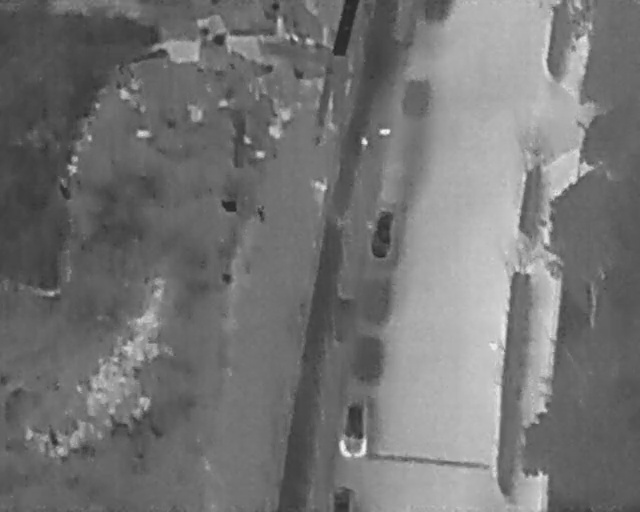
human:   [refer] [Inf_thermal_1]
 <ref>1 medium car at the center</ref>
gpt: <box>[[55, 43, 63, 47, 7]]</box>